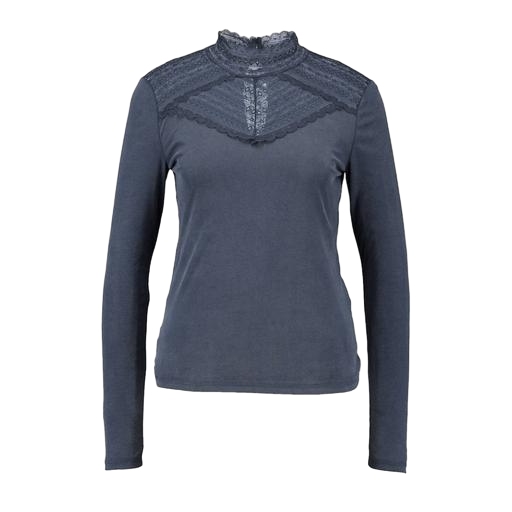
lace-yoke t-shirt, long-sleeve t-shirt only macy, blue still long-sleeved top, white background